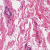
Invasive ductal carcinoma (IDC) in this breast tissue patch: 0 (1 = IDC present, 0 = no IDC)